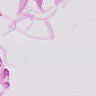
Metastatic tissue present: no